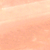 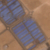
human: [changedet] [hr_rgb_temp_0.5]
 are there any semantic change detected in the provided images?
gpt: Some industrial constructions and different roads with a roundabout appear in the desert.